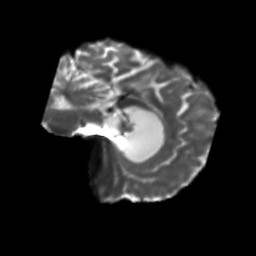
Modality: T2w
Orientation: sagittal
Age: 71
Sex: female
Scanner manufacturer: siemens
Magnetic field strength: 3 T
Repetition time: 5.25 s
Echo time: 0.08 s